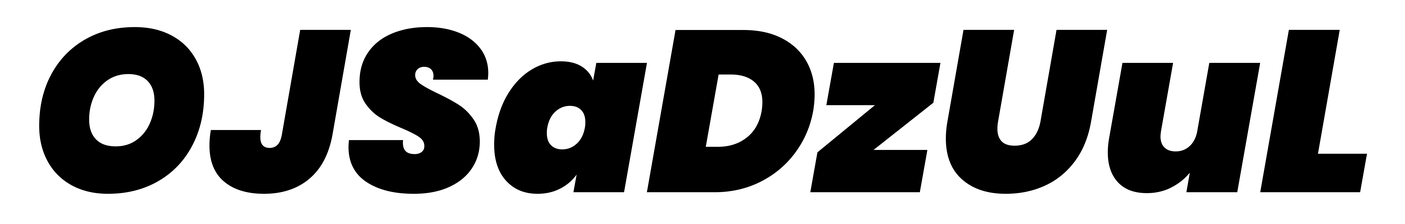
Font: Poppins-BlackItalic